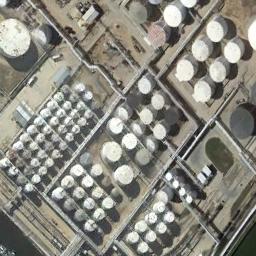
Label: storage_tank